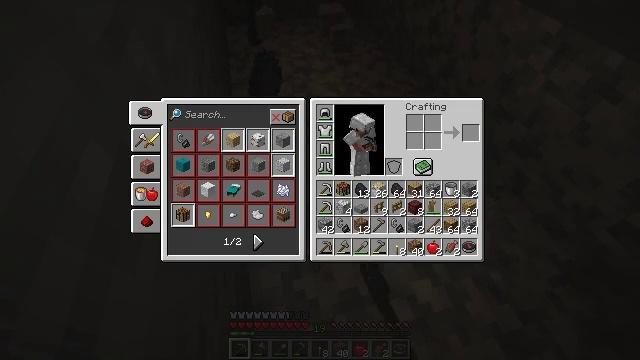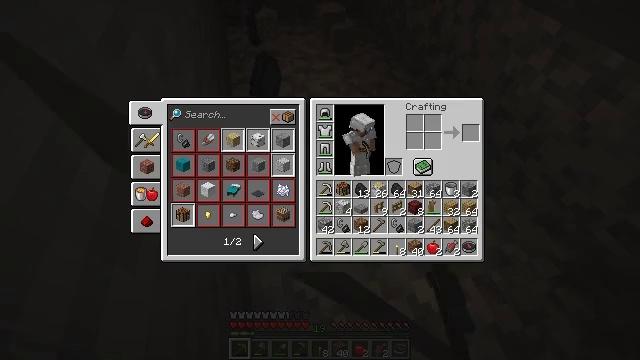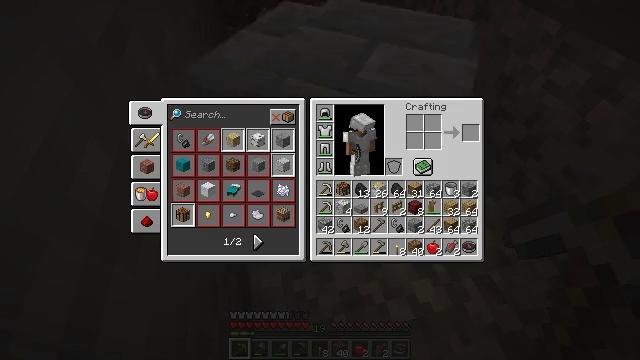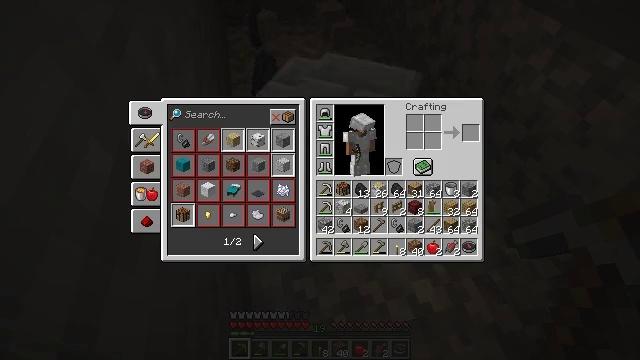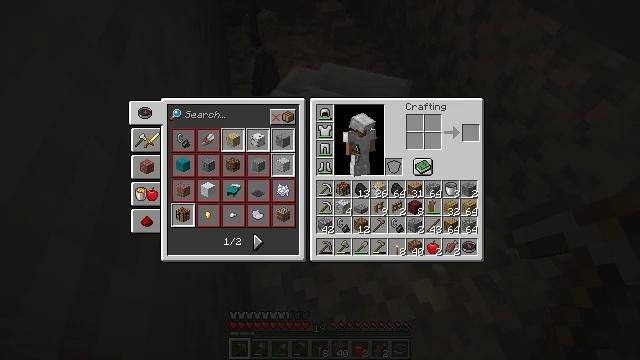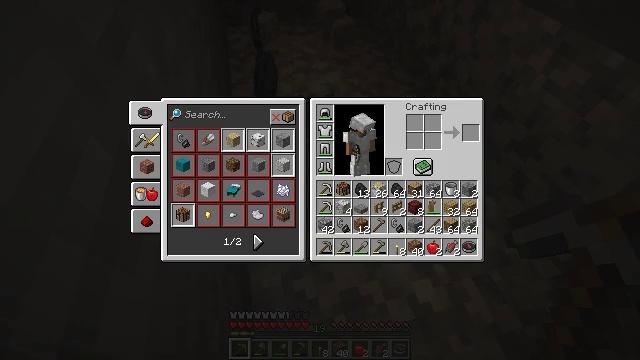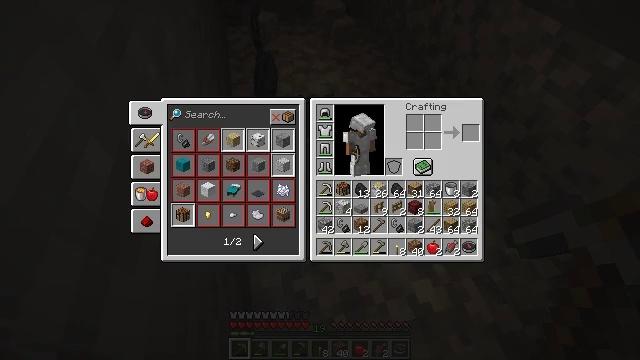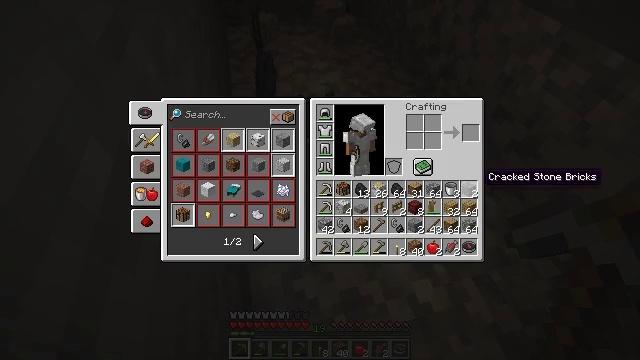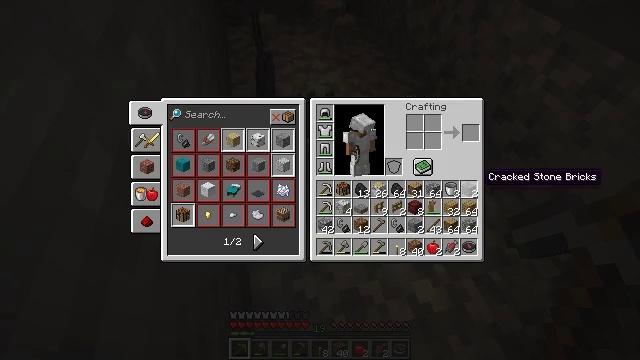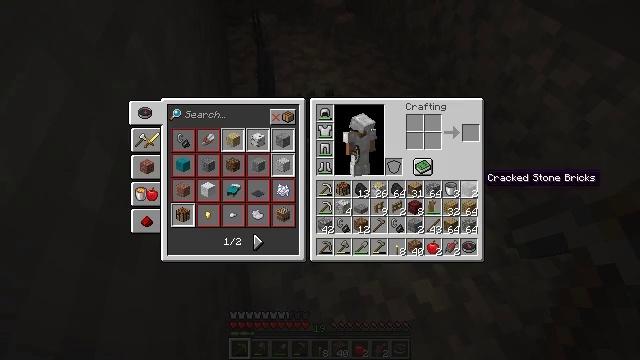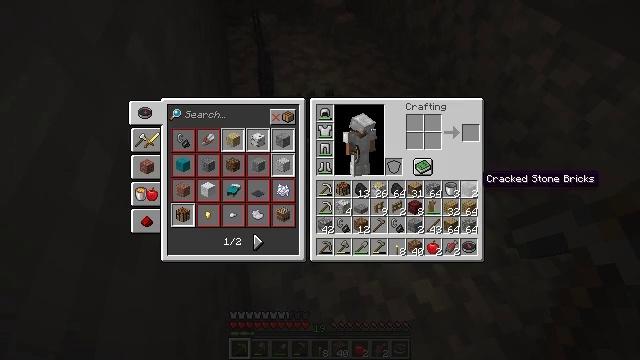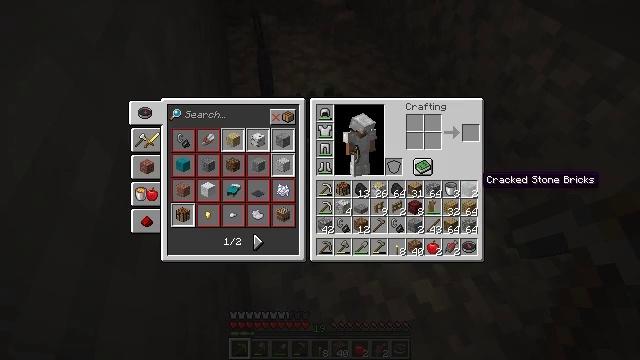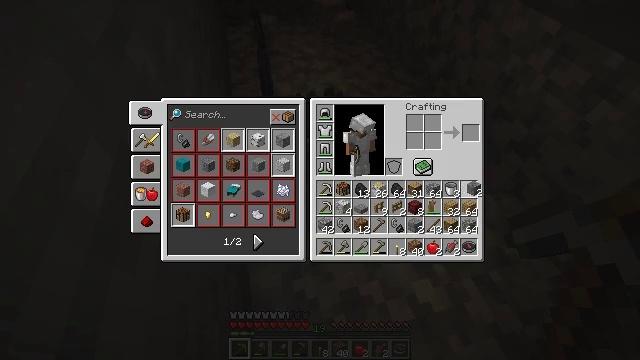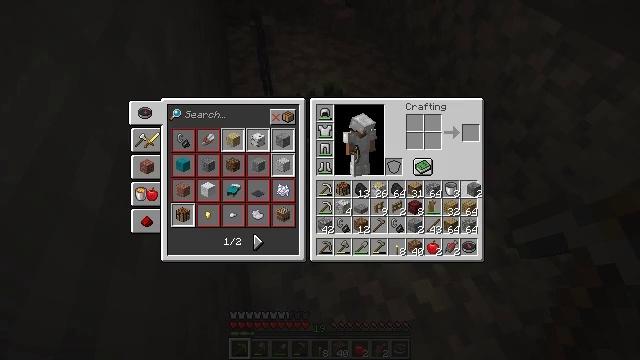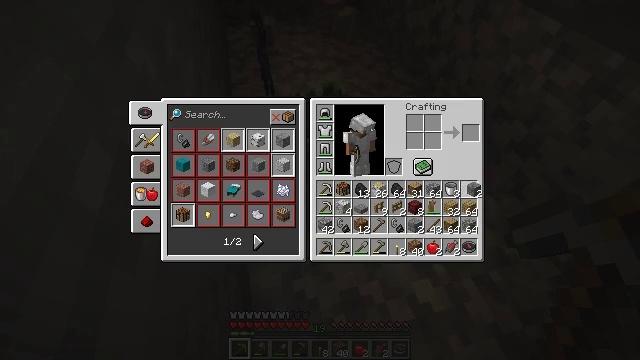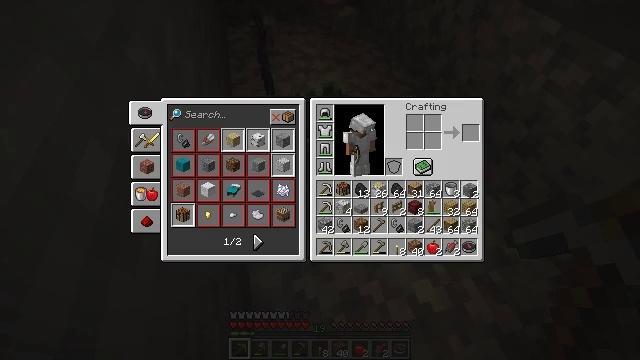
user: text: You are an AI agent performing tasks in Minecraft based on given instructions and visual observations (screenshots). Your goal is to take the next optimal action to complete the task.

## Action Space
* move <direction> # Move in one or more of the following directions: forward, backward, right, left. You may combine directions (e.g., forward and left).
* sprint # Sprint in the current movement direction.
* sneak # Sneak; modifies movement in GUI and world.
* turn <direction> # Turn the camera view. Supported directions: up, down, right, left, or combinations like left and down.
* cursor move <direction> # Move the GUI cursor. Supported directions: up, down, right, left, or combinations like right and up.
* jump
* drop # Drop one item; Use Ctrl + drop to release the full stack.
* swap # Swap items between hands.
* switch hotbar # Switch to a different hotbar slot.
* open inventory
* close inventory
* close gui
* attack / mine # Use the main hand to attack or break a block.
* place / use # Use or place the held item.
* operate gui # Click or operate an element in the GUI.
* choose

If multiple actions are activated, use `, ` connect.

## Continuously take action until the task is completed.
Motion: motion action
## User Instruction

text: Remove a cracked stone bricks from the inventory.
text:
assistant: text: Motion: cursor move left, open gui
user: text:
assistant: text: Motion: cursor move left
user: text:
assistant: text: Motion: cursor move left
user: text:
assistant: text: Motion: cursor move left
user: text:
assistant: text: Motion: no_op
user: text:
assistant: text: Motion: no_op
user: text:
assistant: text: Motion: no_op
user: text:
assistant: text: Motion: no_op
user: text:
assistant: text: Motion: no_op
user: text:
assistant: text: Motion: no_op
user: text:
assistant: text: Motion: no_op
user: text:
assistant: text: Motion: operate gui
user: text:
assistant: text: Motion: operate gui
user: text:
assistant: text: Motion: operate gui
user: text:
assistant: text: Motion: operate gui
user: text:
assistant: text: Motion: no_op
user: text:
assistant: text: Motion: cursor move left
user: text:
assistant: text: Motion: cursor move left
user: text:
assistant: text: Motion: cursor move left
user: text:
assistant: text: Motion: cursor move left
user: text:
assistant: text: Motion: cursor move left
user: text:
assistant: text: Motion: no_op
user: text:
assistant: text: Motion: no_op
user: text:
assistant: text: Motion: cursor move right
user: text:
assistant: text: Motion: cursor move right and up
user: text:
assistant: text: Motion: cursor move right and up
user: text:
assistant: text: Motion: cursor move right and up
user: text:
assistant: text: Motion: operate gui
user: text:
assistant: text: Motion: operate gui
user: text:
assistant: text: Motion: operate gui